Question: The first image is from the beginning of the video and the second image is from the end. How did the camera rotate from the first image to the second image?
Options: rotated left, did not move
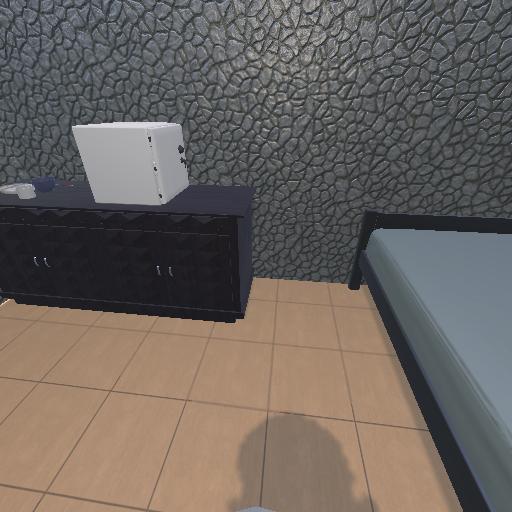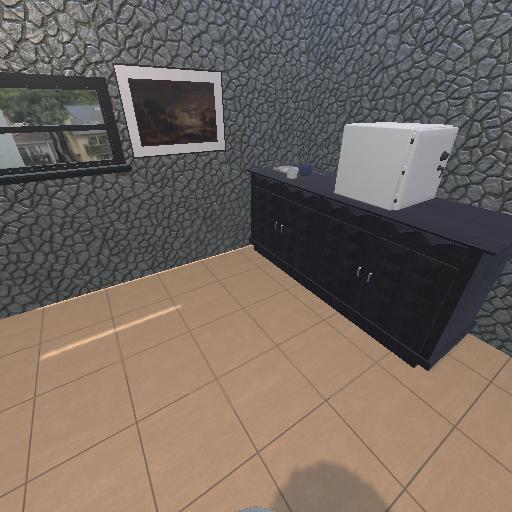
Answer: rotated left